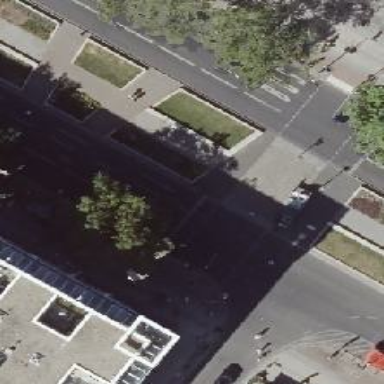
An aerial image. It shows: Road with traffic signals.